Question: As you can see in the image below I have a survey with long answer text that takes several rows for each answer:

What I want to do is to align the rows to be aligned with the first row of each answer. Is that possible?
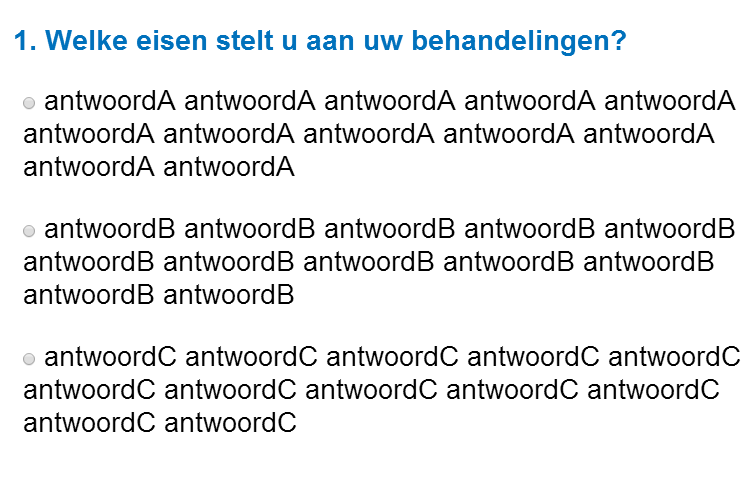
Answer: You can use the property in CSS to fix this issue. I made the survey divider a table and the label inside it a table-cell, which by default keeps all text on the same vertical line.
However, each answer is in its own divider in this example as I was unable to force the input to take the display property and use it alone. This should do the trick though, and I am sure there is a simple workaround for that, or not.
'''
<!DOCTYPE html>
<html>
<head>
<meta charset="utf-8" />
<title>List items in survey</title>
<style>
div.survey-answer {
display: table;
}
label {
display: table-cell;
padding-left: 10px;
}
</style>
</head>
<body>
<div class="survey-answer">
<input type="checkbox" id="survey-answer-1" /><label for="survey-answer-1"><b>ANSWER 1</b> - Lorem ipsum dolor sit amet, consectetur adipiscing elit. Ut sagittis lacinia nulla, eu consequat tellus posuere at. Integer sagittis mauris quis massa tempor bibendum. Proin quam leo, tristique eu nibh non, consequat auctor risus. Pellentesque dignissim at metus a pharetra. Phasellus sit amet metus non arcu sodales hendrerit. Etiam dictum id magna pulvinar laoreet. Mauris sodales sapien non arcu molestie molestie. Proin blandit varius nisi, vel suscipit est tempor quis. Morbi posuere metus sit amet sem ultrices, eget rutrum diam aliquet. Donec vel sem eu turpis convallis aliquam vitae eget justo. Vestibulum vel ornare lacus. Nulla massa massa, tincidunt ac tristique ut, euismod a urna. Nam tincidunt orci at sapien consectetur, non gravida orci bibendum.</label>
</div>
<br />
<div class="survey-answer">
<input type="checkbox" id="survey-answer-2" /><label for="survey-answer-2"><b>ANSWER 2</b> - Lorem ipsum dolor sit amet, consectetur adipiscing elit. Ut sagittis lacinia nulla, eu consequat tellus posuere at. Integer sagittis mauris quis massa tempor bibendum. Proin quam leo, tristique eu nibh non, consequat auctor risus. Pellentesque dignissim at metus a pharetra. Phasellus sit amet metus non arcu sodales hendrerit. Etiam dictum id magna pulvinar laoreet. Mauris sodales sapien non arcu molestie molestie. Proin blandit varius nisi, vel suscipit est tempor quis. Morbi posuere metus sit amet sem ultrices, eget rutrum diam aliquet. Donec vel sem eu turpis convallis aliquam vitae eget justo. Vestibulum vel ornare lacus. Nulla massa massa, tincidunt ac tristique ut, euismod a urna. Nam tincidunt orci at sapien consectetur, non gravida orci bibendum.</label>
</div>
</body>
</html>
'''
<URL>
Hope this helped you out!